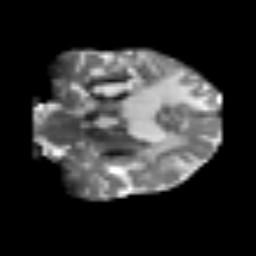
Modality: T2w
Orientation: coronal
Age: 58
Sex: male
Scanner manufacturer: siemens
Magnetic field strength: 3 T
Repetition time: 3.2 s
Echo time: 0.081 s